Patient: sex M, age 46
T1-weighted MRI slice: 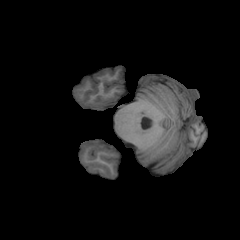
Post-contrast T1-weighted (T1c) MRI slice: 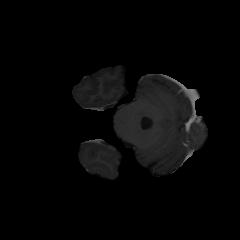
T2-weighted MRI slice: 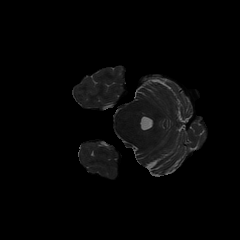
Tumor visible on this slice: no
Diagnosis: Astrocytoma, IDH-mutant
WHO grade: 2